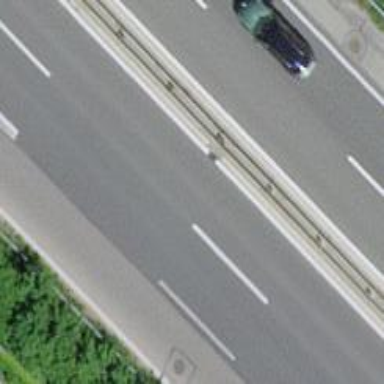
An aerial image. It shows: View of motorway.